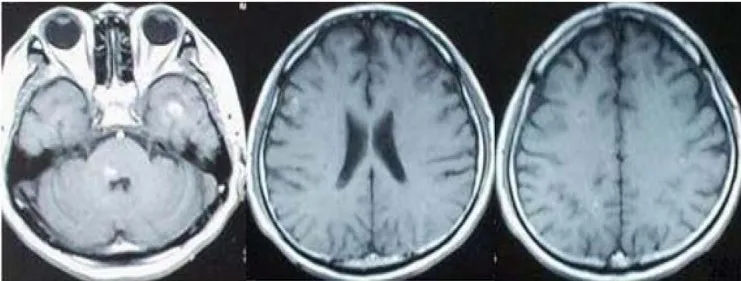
CCM lesions diagnosed through CT, GE-and SWI-MRI. (B) Axial T1-weighted gradient-echo (GE) MR imaging of the proband, II-1. Axial T1-weighted GE images demonstrated hyper-intensity of hemorrhage lesions.
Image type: radiology (mri)